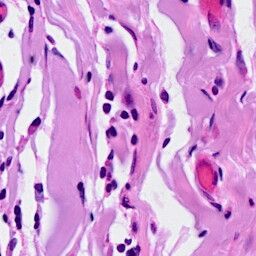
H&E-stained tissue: Breast